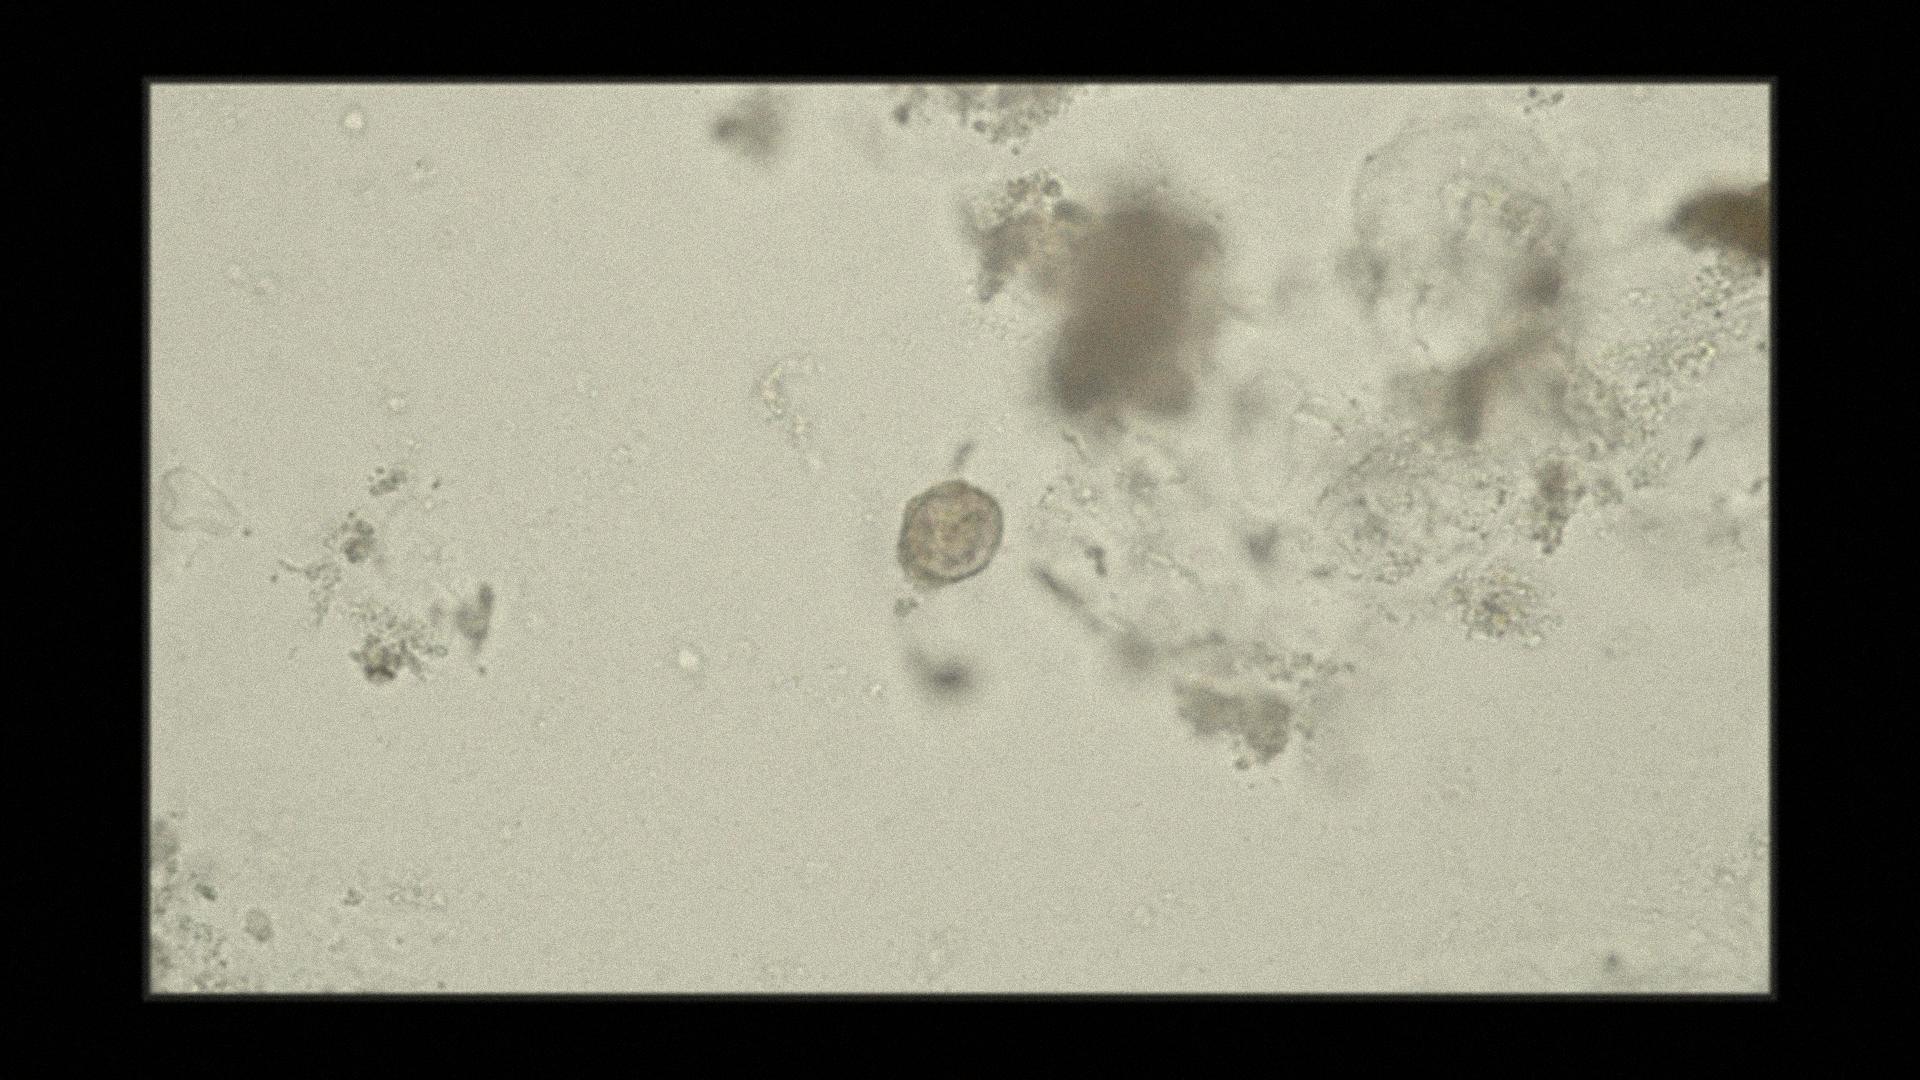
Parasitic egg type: Hymenolepis nana